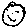
Label: smiley face